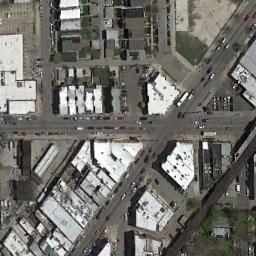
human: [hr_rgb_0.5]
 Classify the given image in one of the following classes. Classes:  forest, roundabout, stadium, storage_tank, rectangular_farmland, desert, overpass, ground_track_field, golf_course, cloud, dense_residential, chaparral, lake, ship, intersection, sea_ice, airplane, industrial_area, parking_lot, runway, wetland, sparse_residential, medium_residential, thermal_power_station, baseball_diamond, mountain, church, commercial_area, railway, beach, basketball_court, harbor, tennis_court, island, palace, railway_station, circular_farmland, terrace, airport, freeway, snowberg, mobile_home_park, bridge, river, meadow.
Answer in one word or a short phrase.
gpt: intersection